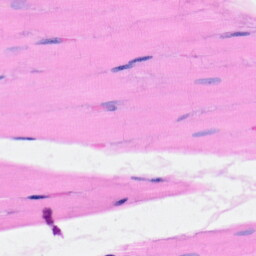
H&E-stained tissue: Heart